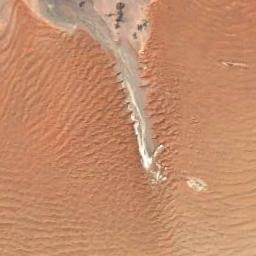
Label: desert